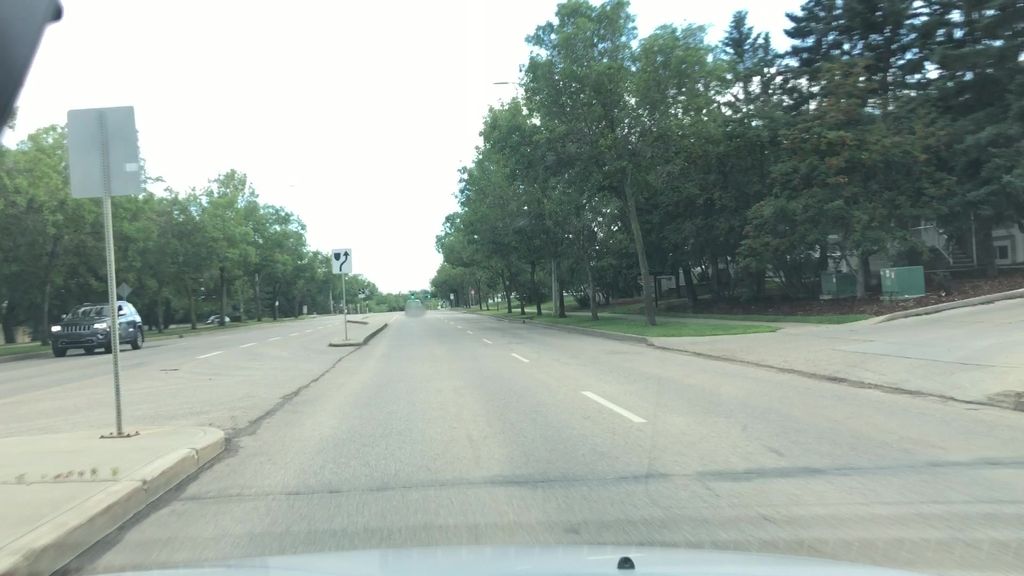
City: edmonton